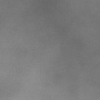
Atmospheric dust classification: dusty